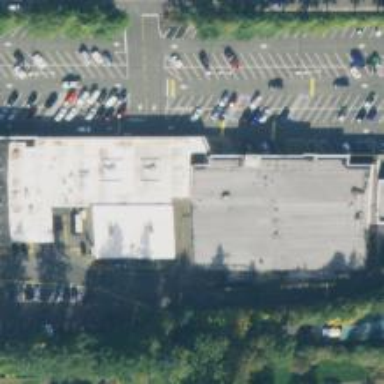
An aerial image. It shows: Retail area.